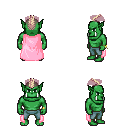
a pixel art fantasy rpg character, male body template, orc, green skin, pink cape, teal pants, white blonde short mohawk hairstyle, bracelets, four views (front, back, left, right), 2x2 character sprite sheet, small pixel art, hard edges, no anti-aliasing